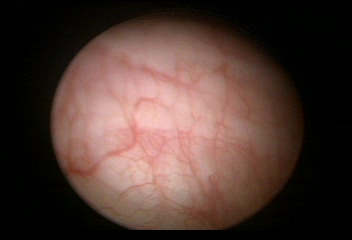
Modality: WLC
Class: Normal mucosa
Bladder cancer association: No